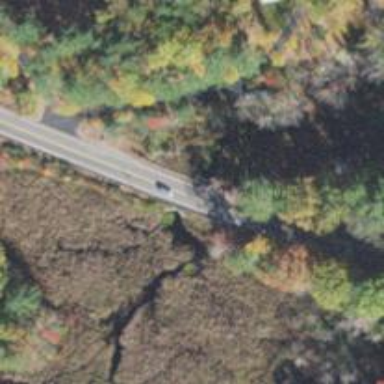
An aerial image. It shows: Culvert tunnel.